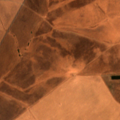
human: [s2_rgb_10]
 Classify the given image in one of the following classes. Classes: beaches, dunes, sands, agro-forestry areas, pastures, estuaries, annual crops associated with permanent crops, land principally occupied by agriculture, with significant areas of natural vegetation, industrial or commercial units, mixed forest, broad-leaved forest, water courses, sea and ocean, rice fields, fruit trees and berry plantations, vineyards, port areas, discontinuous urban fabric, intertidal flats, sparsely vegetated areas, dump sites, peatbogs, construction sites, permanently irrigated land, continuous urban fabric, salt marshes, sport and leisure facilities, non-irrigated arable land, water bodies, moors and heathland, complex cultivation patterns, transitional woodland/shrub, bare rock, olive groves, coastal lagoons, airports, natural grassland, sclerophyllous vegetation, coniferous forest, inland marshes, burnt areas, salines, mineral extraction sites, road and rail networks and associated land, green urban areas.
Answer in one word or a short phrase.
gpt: non-irrigated arable land, permanently irrigated land